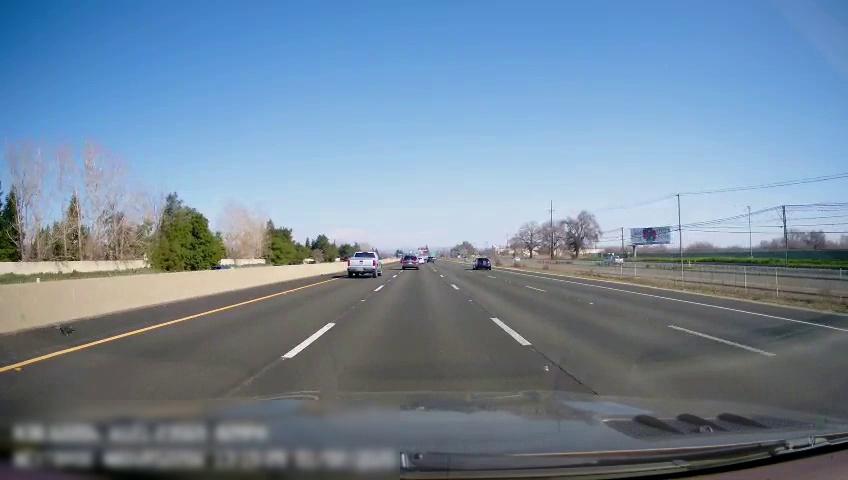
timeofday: Day
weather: Sunny
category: Drivable Space
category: Vehicles | SUV
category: Vehicles | Truck
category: Vehicles | Car
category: Lanes | Current Lane
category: Lanes | Current Lane
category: Lanes | Current Lane
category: Lanes | Alternate Lane
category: Lanes | Alternate Lane
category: Lanes | Alternate Lane